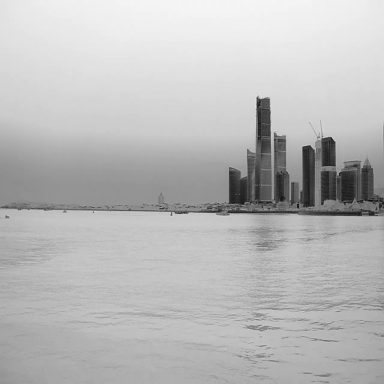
There are six objects shown in the infrared image, including a container_ship, two canoes, a sailboat, and two bulk_carriers.